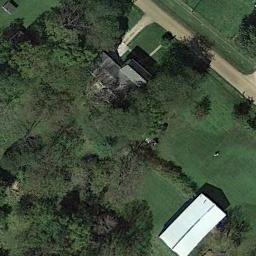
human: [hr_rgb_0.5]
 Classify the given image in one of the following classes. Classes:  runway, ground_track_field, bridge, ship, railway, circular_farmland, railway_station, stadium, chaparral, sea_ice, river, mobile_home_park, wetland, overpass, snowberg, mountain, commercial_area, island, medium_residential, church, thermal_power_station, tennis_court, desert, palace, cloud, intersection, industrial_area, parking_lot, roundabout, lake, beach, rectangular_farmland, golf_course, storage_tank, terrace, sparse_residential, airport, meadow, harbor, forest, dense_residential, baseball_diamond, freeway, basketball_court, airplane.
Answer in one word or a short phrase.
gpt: sparse_residential